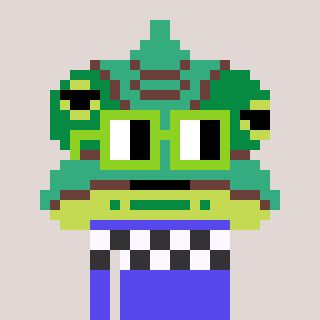
a pixel art character with square light green glasses, a chameleon-shaped head and a computerblue-colored body on a warm background